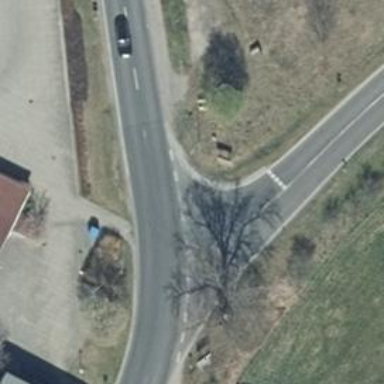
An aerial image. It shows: Asphalt road classified as primary highway.